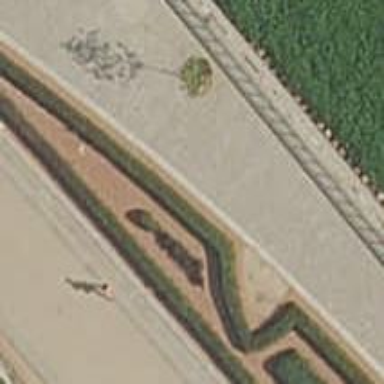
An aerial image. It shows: Hedge acting as barrier.